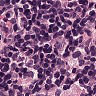
Metastatic tissue present: yes